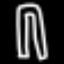
Label: pants